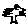
Label: bird